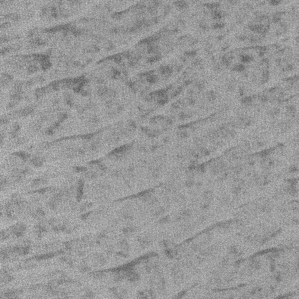
Label: frost